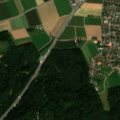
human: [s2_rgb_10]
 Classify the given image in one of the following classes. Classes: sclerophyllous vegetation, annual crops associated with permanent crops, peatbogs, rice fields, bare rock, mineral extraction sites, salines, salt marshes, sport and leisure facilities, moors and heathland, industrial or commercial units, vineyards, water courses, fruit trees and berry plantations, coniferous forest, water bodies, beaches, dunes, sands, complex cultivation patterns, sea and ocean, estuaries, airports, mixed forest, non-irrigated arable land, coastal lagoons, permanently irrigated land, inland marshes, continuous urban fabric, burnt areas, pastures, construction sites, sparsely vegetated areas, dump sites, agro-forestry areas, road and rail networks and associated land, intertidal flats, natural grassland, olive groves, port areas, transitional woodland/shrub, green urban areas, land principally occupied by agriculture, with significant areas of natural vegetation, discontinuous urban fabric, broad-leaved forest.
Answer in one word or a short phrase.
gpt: discontinuous urban fabric, non-irrigated arable land, mixed forest, transitional woodland/shrub